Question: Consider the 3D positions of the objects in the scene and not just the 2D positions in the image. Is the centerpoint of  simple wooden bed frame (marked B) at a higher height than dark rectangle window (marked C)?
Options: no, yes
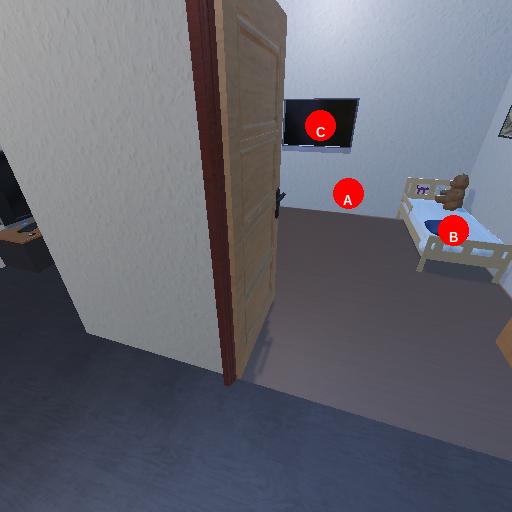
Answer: no